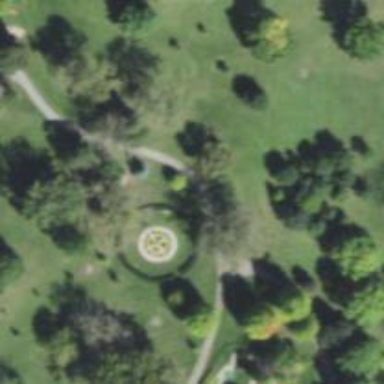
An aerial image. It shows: Disc golf basket.